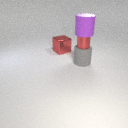
large red metal cube to the left of large gray rubber cylinder